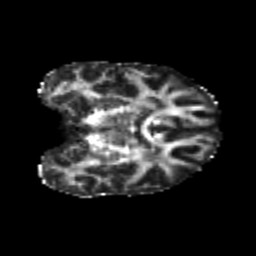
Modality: FA
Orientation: coronal
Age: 25
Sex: female
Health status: healthy
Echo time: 0.074 s